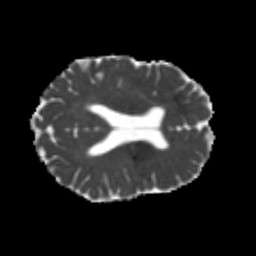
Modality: MD
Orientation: axial
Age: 21
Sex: male
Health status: healthy
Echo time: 0.074 s